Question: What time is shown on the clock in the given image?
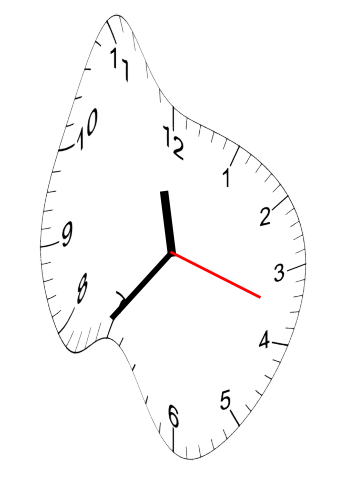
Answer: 11:36:18